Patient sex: M
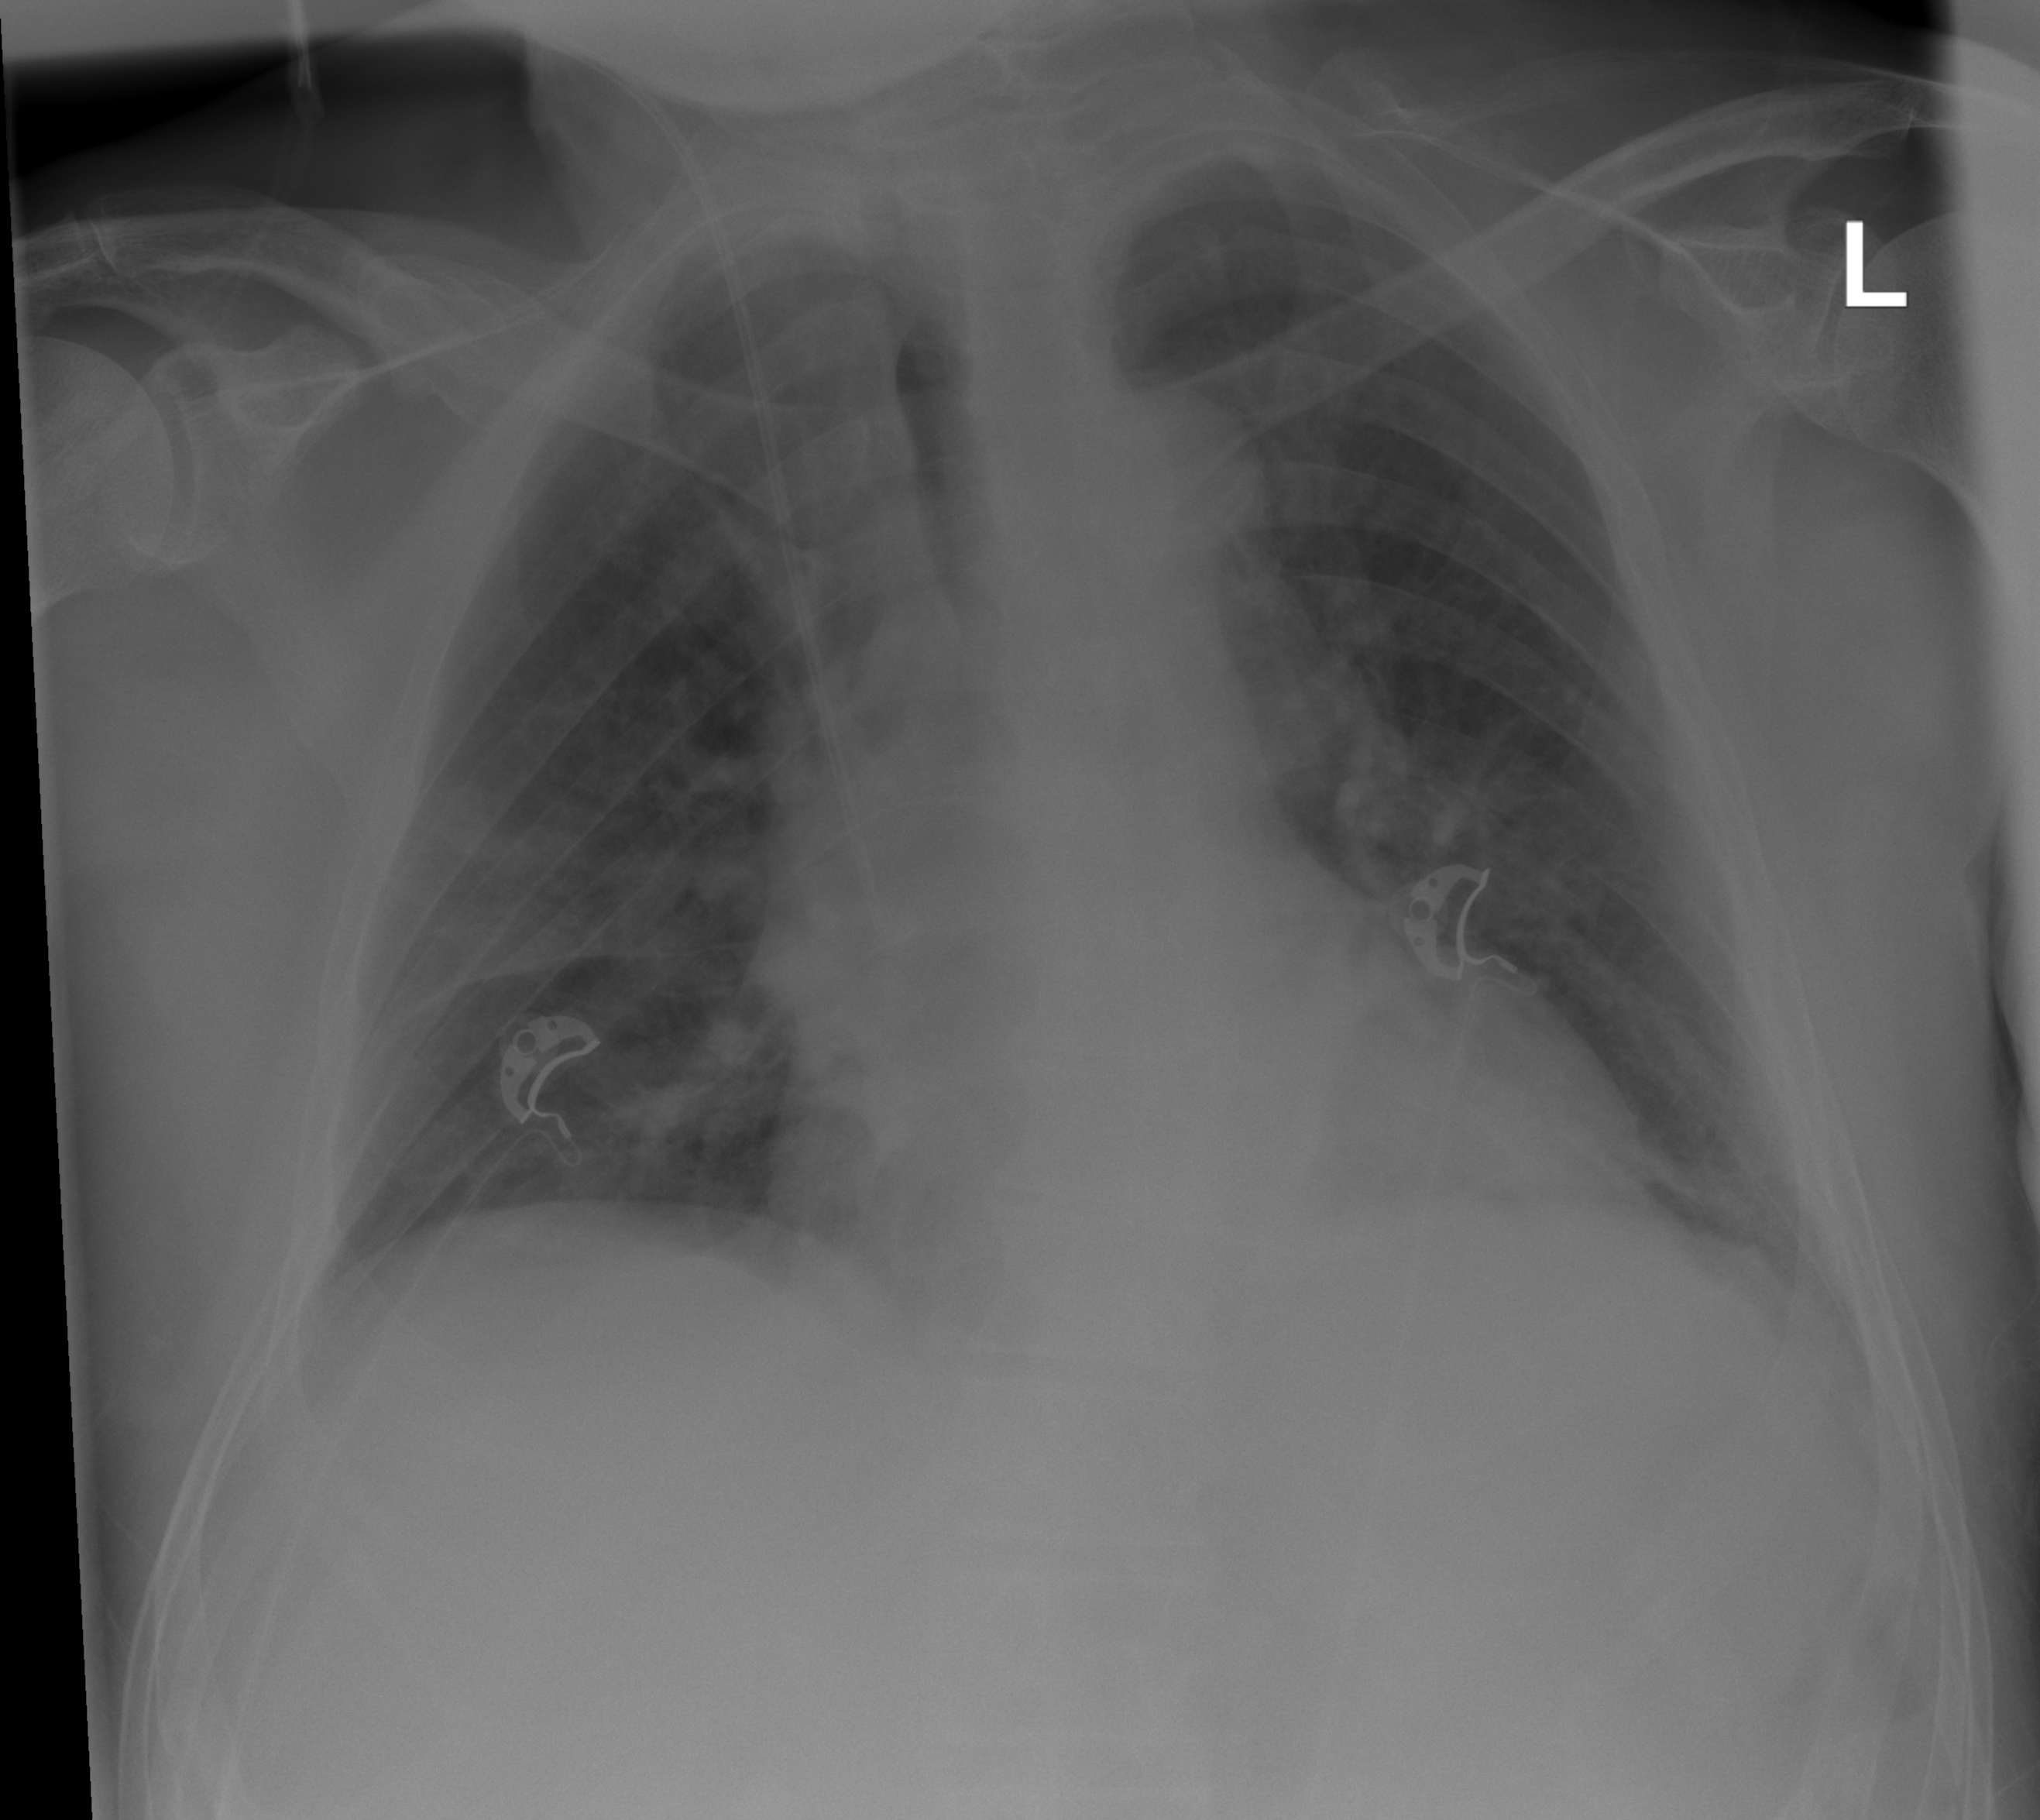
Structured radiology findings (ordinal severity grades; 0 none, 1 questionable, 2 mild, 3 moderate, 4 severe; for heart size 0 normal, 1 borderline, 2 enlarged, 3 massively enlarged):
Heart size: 0
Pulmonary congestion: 0
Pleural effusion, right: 0
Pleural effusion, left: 0
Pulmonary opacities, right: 3
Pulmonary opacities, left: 1
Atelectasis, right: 0
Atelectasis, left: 2